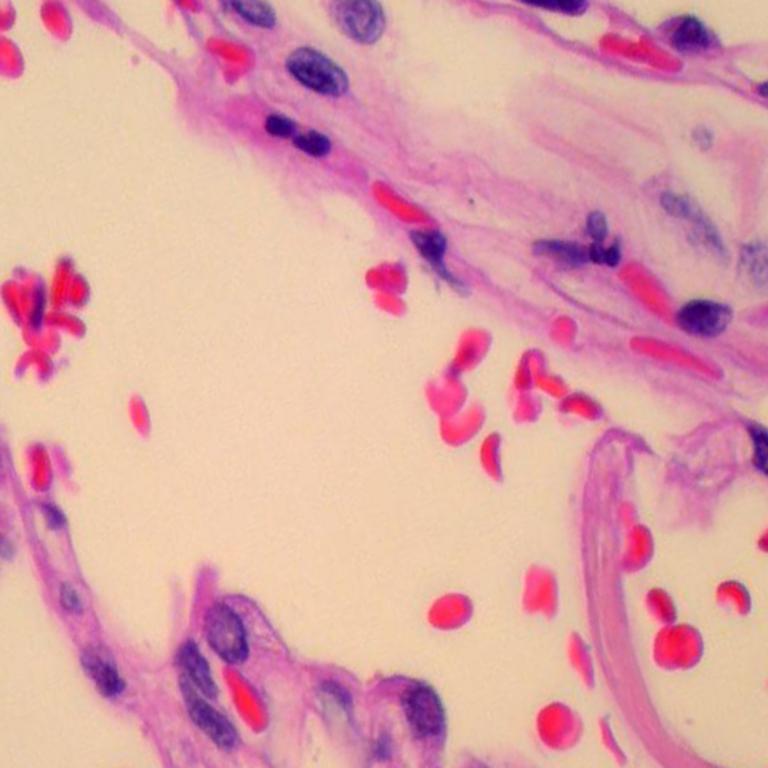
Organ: lung
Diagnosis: benign